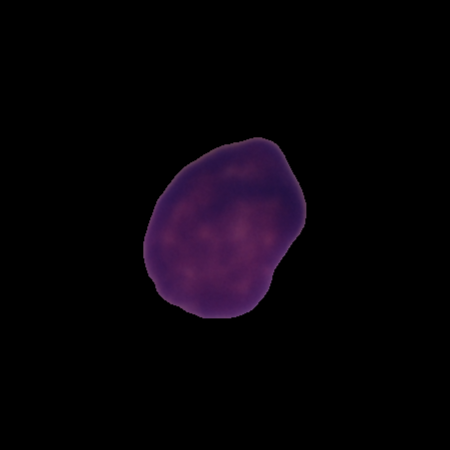
Label: healthy